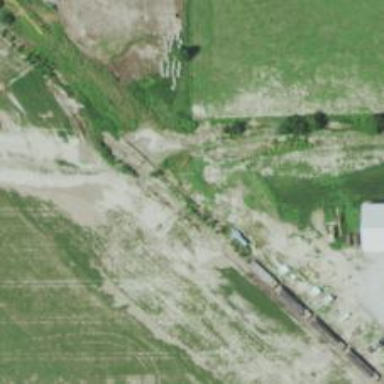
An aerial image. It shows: Disused railway bridge.